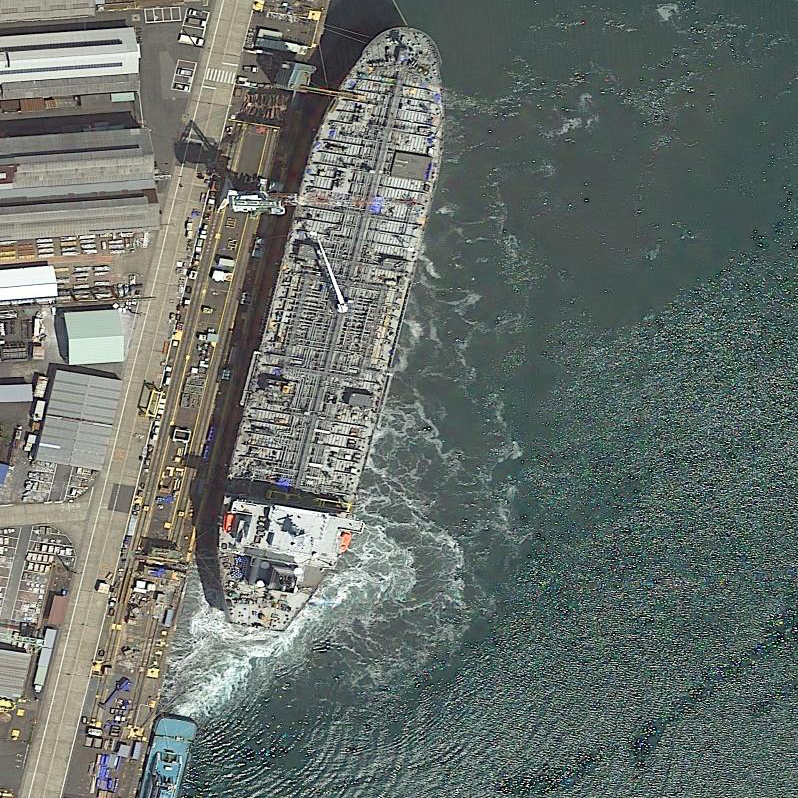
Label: Tank_ship